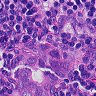
Metastatic tissue present: yes